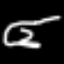
Label: frog